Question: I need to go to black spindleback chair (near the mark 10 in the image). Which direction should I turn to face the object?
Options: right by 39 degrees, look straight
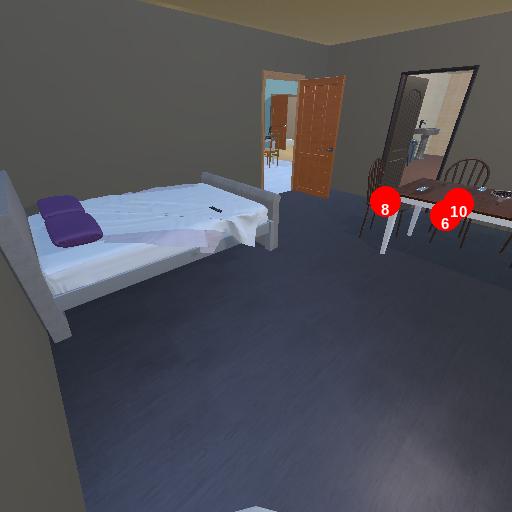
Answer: right by 39 degrees